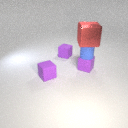
small purple rubber cube to the right of small purple rubber cube